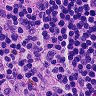
Metastatic tissue present: no